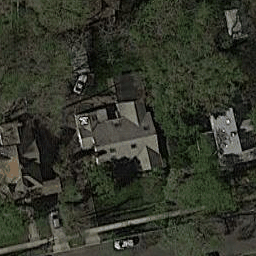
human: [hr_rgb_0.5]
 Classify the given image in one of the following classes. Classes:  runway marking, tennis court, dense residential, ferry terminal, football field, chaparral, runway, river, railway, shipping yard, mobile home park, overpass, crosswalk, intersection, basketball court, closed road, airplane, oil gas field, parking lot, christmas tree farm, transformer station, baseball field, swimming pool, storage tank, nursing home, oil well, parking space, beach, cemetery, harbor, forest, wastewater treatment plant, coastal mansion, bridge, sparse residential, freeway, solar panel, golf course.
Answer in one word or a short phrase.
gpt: sparse residential